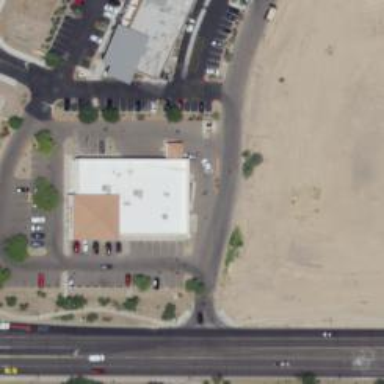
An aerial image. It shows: Pharmacy providing healthcare services.